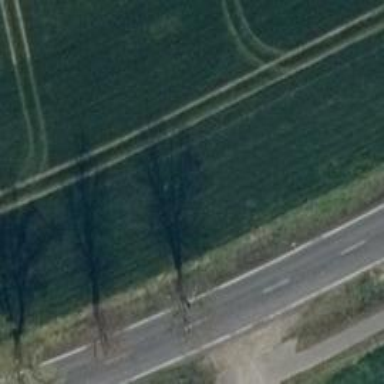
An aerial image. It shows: Row of trees in natural setting.